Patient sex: M
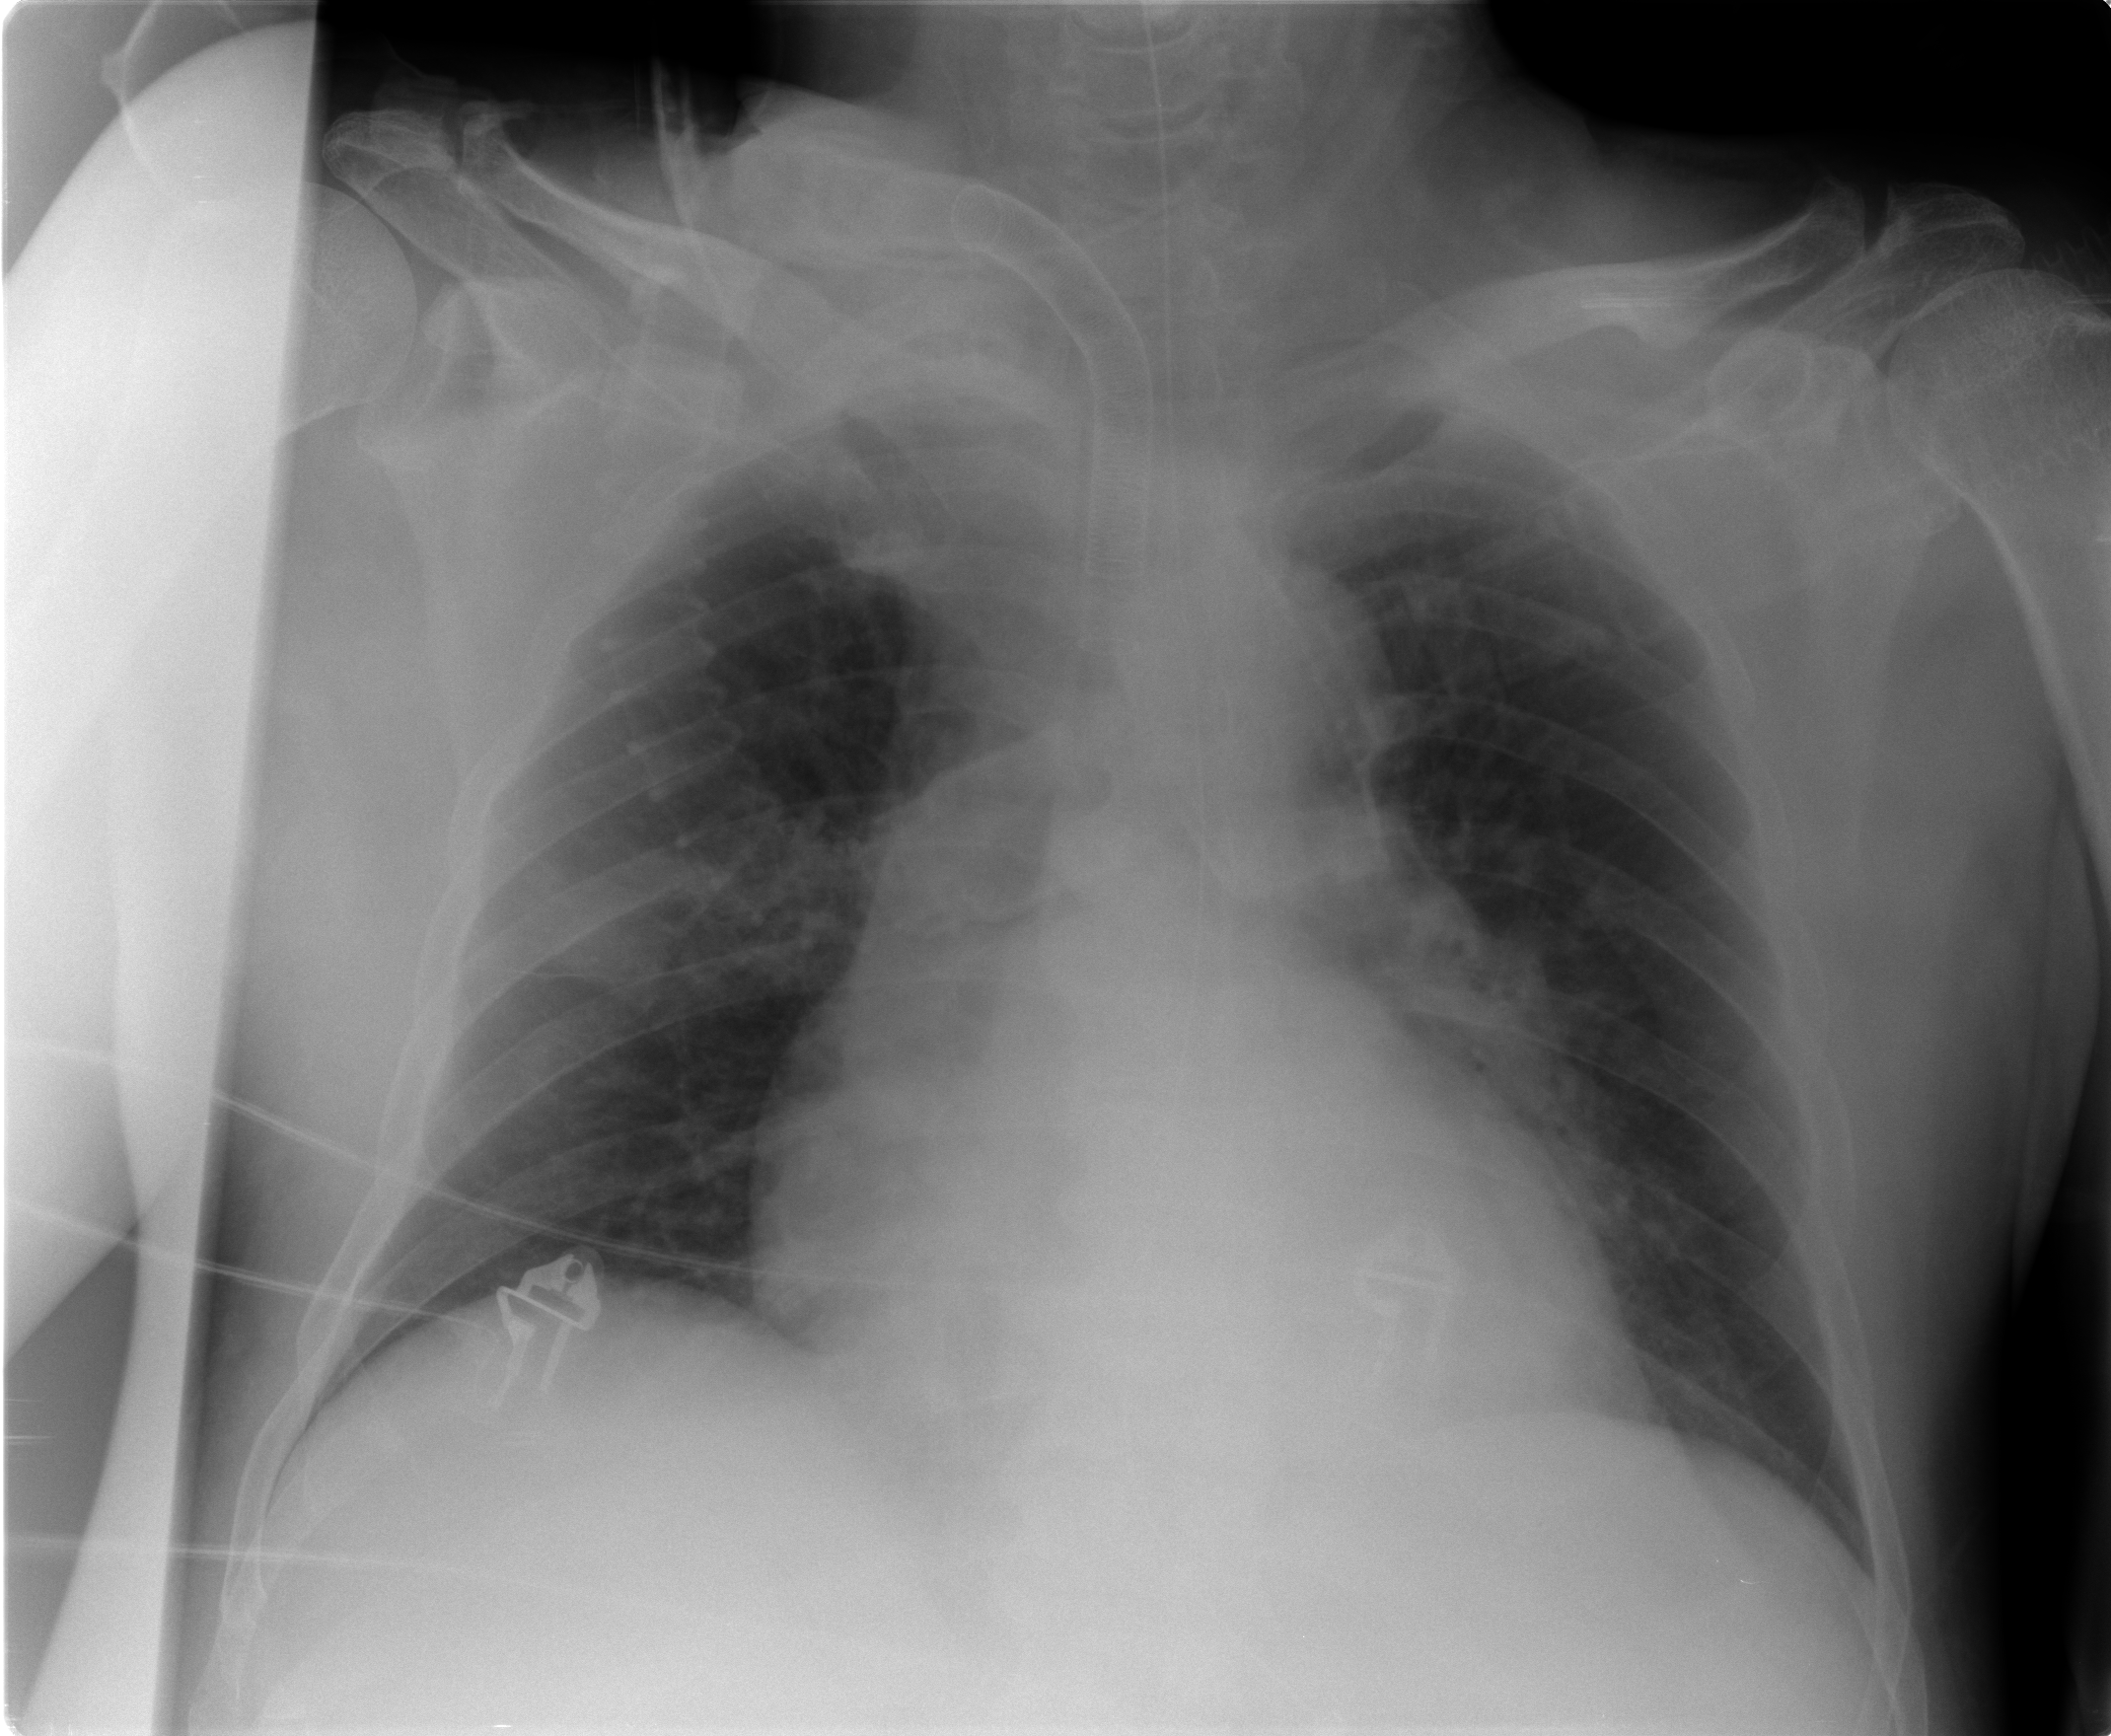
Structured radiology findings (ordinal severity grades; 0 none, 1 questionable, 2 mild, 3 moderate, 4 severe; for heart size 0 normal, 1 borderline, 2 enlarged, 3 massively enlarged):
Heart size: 2
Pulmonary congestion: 1
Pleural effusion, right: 0
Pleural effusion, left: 0
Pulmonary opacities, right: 0
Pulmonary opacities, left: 0
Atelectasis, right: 0
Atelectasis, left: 0